Question: I'm using Cordova with an InAppBrowser to show an external webpage (jquery-mobile site). In the cordova app, I use the Statusbar plugin. Everything looks nice and dandy when the inappbrowser is opened. But, as soon as you start scrolling in page, the webpage content shows up behind the status bar.

This is a known bug CB-4930 (<URL> in the inappbrowser but I can't find a workaround.
The bug was reopened after a correction was made. Prior the correction, it was possible to add a white div at the top but this is not possible anymore.
Please need help, this one is killing me
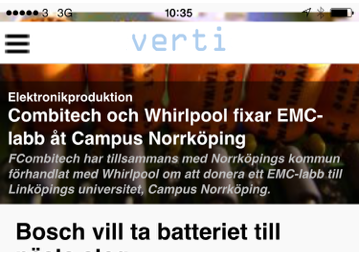
Answer: After great support from Shazron Abdullah at the Cordova project team the bug is solved.
See <URL> for more details.
So, just pick the lastest version of InAppBrowser.